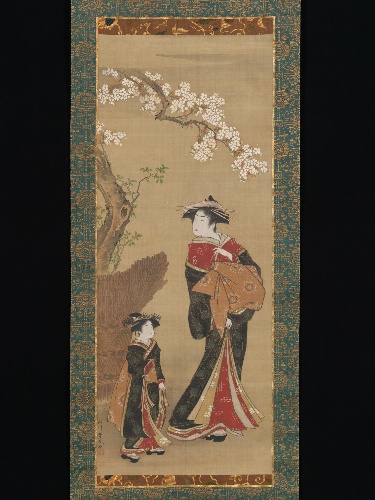
Title: 歌川豊春筆　桜下遊女と禿|Courtesan and her Attendant under a Cherry Tree
Artist: Utagawa Toyoharu
Artist bio: Japanese, 1735–1814
Date: early 19th century
Object type: Hanging scroll
Classification: Paintings
Medium: Hanging scroll; ink and color on silk
Culture: Japan
Period: Edo period (1615–1868)
Dimensions: Image: 35 5/16 in. × 14 in. (89.7 × 35.5 cm)
Overall with mounting: 67 1/2 × 18 3/8 in. (171.5 × 46.7 cm)
Overall with knobs: 67 1/2 × 20 1/2 in. (171.5 × 52.1 cm)
Department: Asian Art
Credit line: Mary Griggs Burke Collection, Gift of the Mary and Jackson Burke Foundation, 2015
Accession year: 2015
Repository: Metropolitan Museum of Art, New York, NY
Tags: Girls|Women|Trees